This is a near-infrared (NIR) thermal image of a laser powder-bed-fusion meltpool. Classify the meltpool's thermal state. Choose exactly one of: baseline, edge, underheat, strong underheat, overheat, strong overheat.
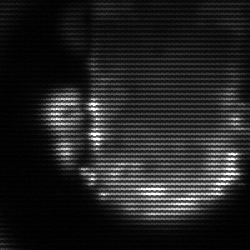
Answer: baseline